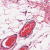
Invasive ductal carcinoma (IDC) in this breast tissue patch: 0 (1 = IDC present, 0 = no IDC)